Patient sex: M
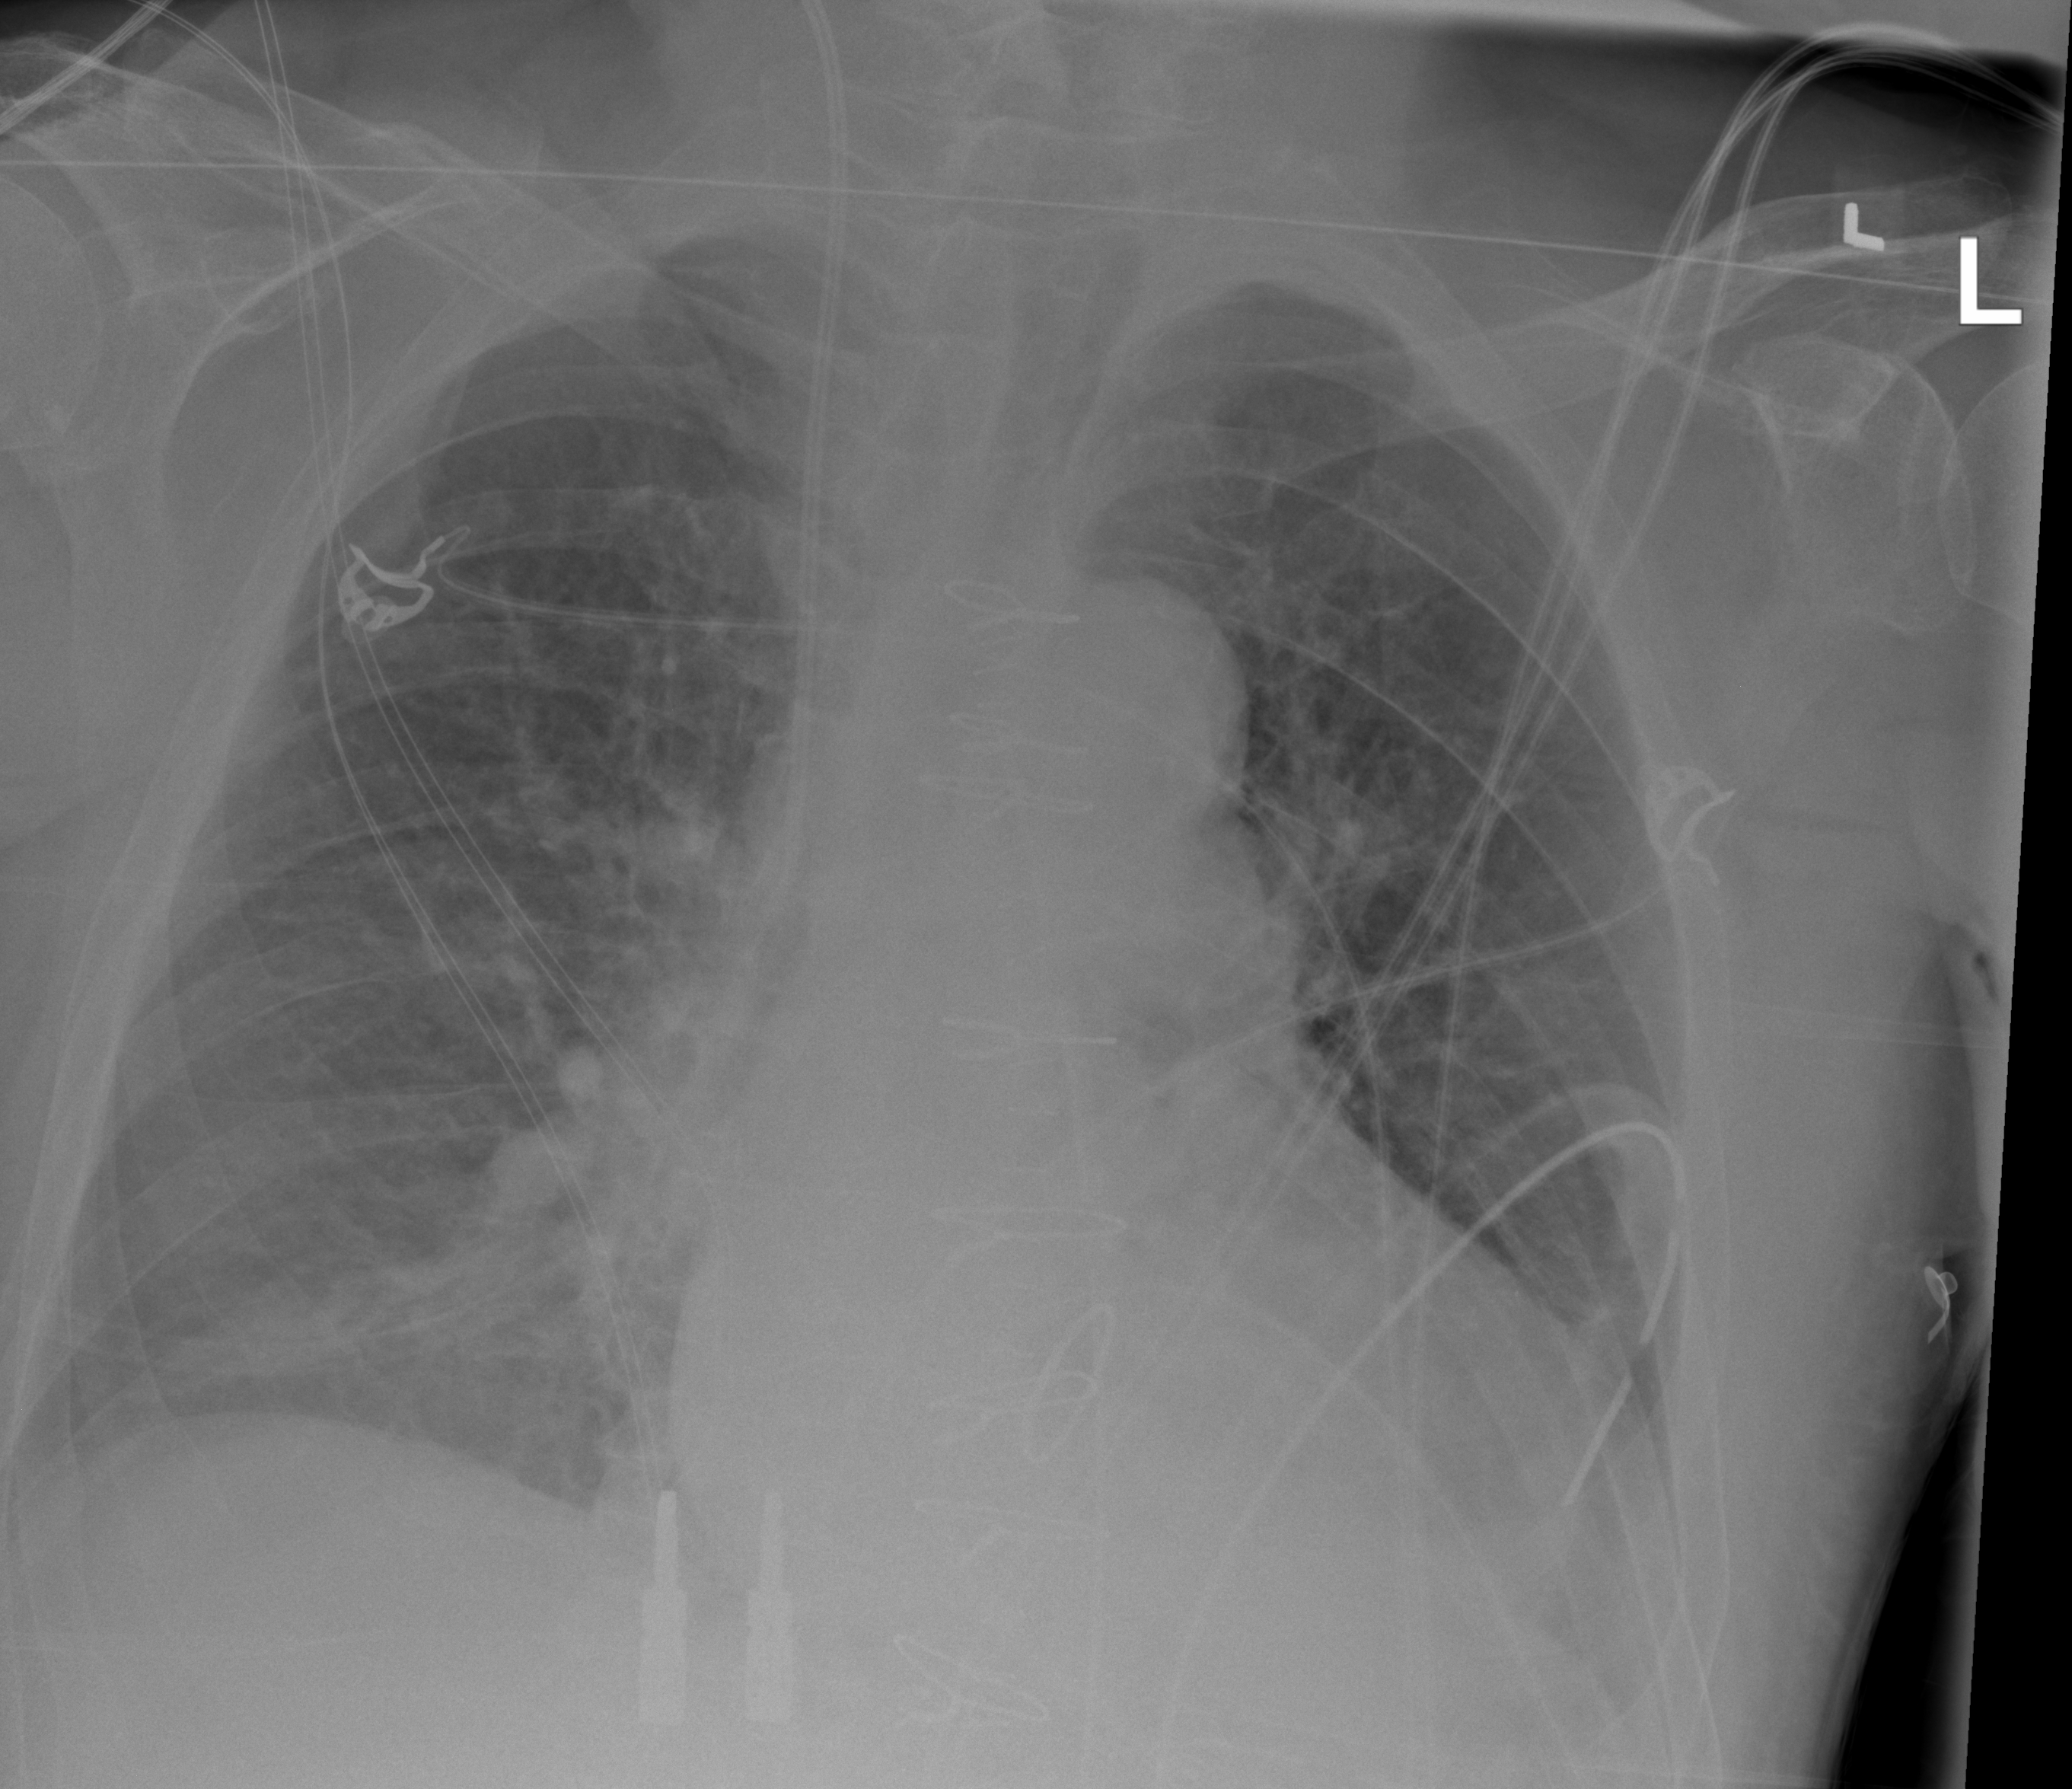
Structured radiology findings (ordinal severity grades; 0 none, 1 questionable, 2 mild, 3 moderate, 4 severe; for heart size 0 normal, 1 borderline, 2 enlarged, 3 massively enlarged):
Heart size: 2
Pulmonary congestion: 2
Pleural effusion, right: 0
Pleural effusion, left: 2
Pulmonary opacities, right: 0
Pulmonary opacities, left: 0
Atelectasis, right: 2
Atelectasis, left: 2